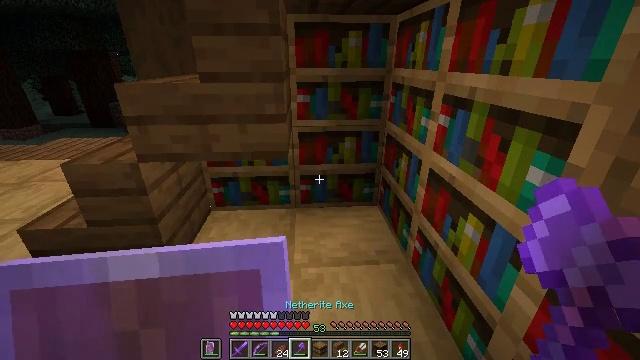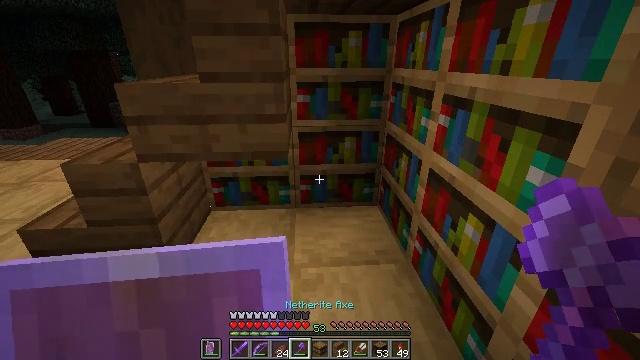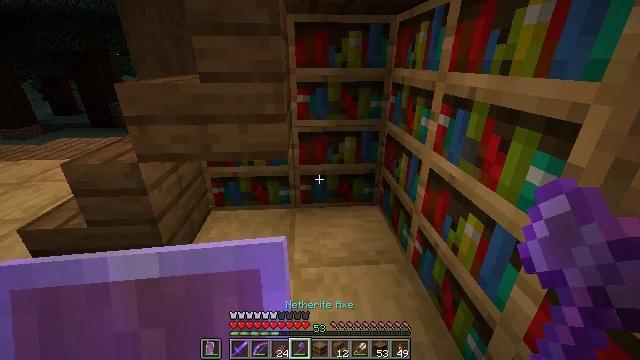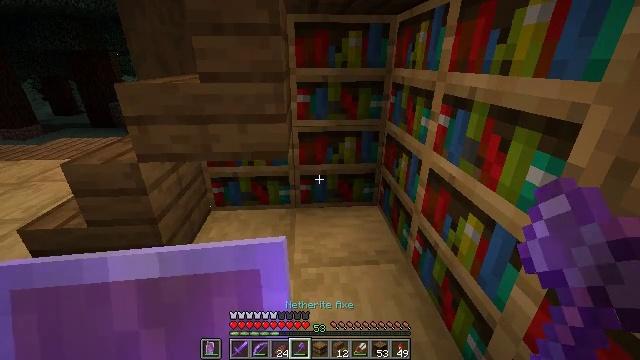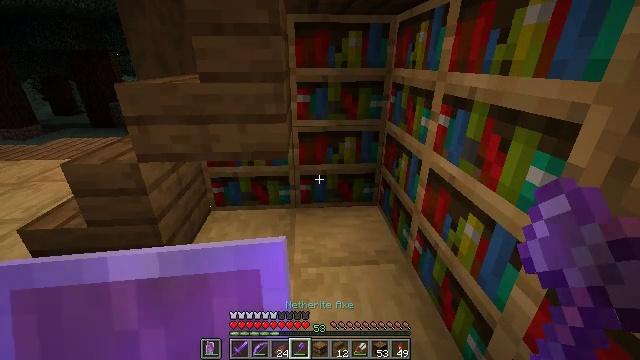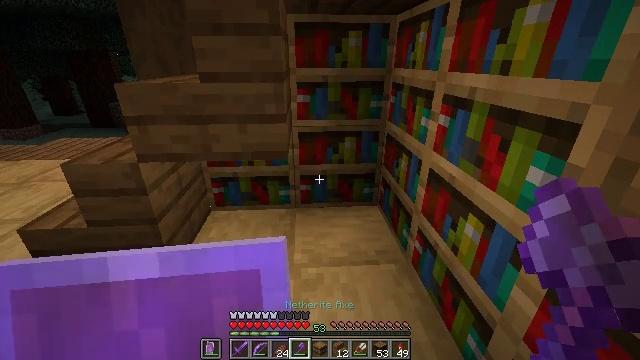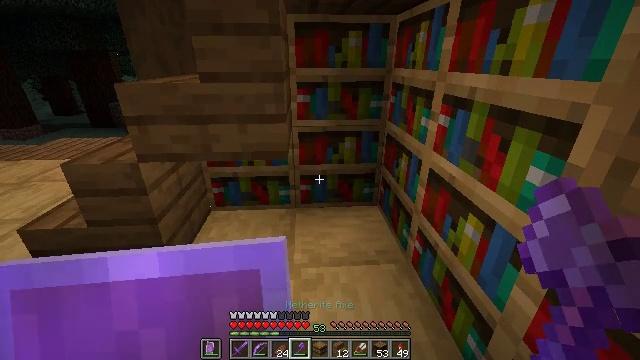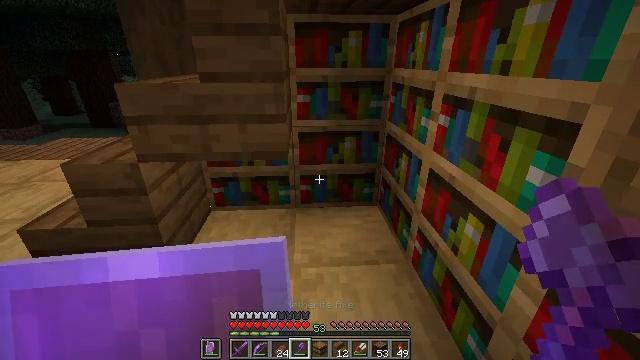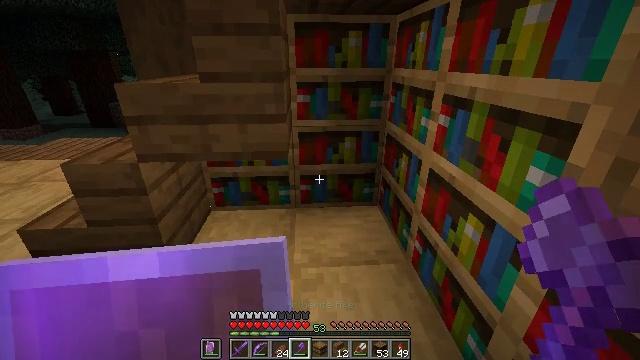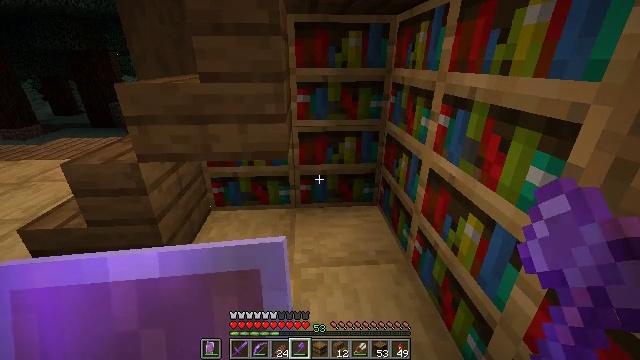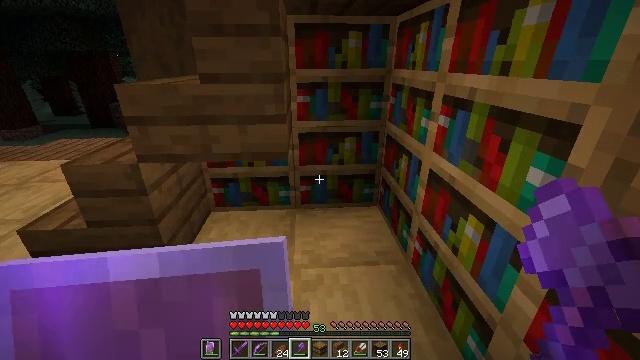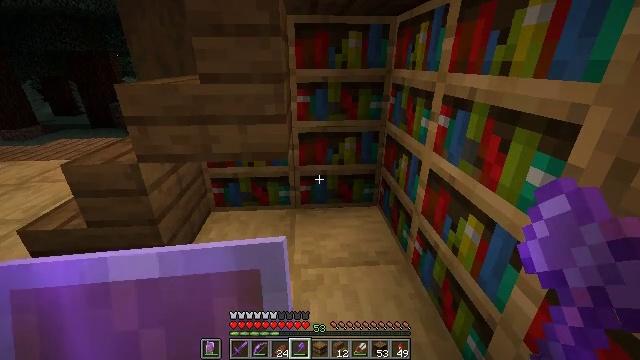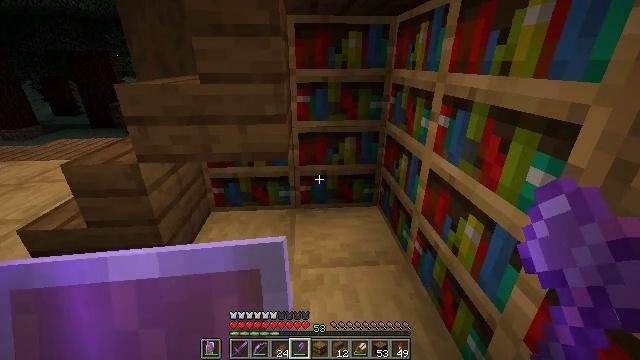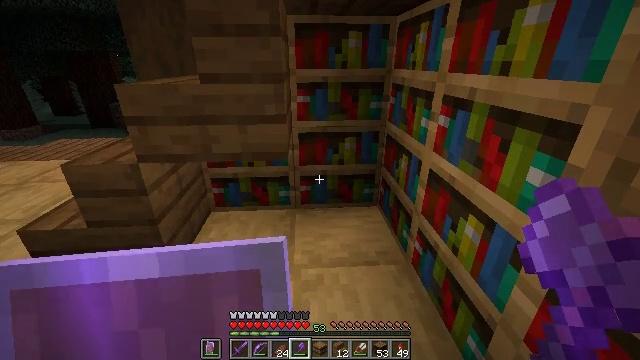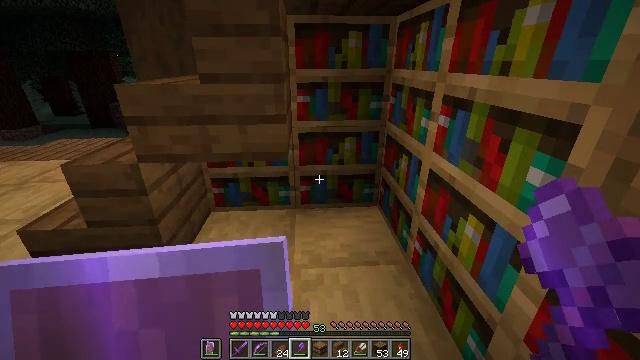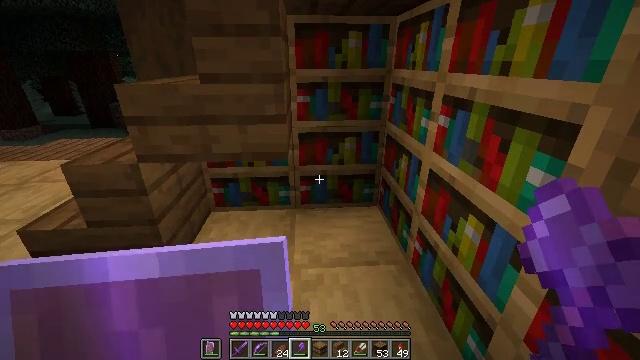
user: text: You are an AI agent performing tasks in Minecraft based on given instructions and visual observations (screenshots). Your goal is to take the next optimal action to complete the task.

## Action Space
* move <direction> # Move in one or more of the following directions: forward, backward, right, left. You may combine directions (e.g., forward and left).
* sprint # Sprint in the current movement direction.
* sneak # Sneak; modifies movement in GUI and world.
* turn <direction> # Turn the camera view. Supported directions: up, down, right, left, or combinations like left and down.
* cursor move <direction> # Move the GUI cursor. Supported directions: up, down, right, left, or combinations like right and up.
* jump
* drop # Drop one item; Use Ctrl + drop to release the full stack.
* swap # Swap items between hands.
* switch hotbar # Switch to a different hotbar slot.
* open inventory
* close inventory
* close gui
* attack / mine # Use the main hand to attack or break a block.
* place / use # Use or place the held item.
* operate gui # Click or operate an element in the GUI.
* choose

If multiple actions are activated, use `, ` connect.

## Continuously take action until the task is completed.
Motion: motion action
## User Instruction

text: Break the bookshelf for books.
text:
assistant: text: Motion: no_op
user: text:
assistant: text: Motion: no_op
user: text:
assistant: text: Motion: no_op
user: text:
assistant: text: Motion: no_op
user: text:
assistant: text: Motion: no_op
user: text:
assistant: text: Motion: no_op
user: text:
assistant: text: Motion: no_op
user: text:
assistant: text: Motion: no_op
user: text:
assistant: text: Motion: no_op
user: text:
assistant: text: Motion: no_op
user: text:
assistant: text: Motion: no_op
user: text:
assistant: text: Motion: no_op
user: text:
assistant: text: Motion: no_op
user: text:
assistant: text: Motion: no_op
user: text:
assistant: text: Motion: no_op
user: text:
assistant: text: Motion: no_op
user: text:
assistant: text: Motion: move right, turn up
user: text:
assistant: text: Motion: move right, turn up
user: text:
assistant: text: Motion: turn up
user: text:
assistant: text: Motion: turn up
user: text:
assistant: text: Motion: turn up
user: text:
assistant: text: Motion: no_op
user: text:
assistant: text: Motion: no_op
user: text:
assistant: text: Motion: no_op
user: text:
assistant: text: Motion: no_op
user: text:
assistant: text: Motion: no_op
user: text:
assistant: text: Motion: no_op
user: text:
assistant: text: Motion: no_op
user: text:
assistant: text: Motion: no_op
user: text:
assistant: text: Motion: no_op